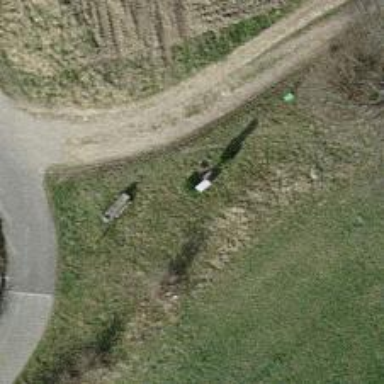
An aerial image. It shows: Wayside cross with historic significance.